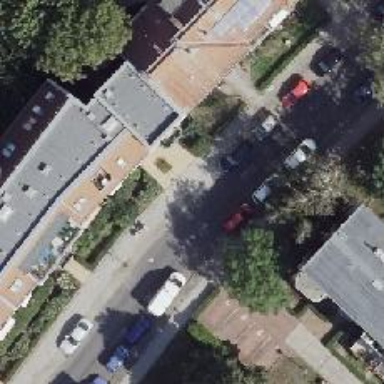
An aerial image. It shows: There is parking obstacle present.